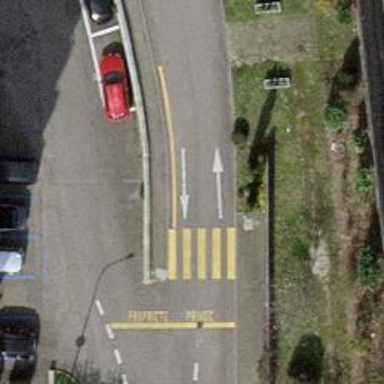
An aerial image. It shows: Zebra crossing on the road.